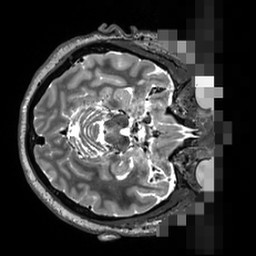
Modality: T2w
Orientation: axial
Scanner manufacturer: siemens
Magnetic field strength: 3 T
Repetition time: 3.2 s
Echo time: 0.564 s